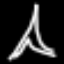
Label: The Eiffel Tower